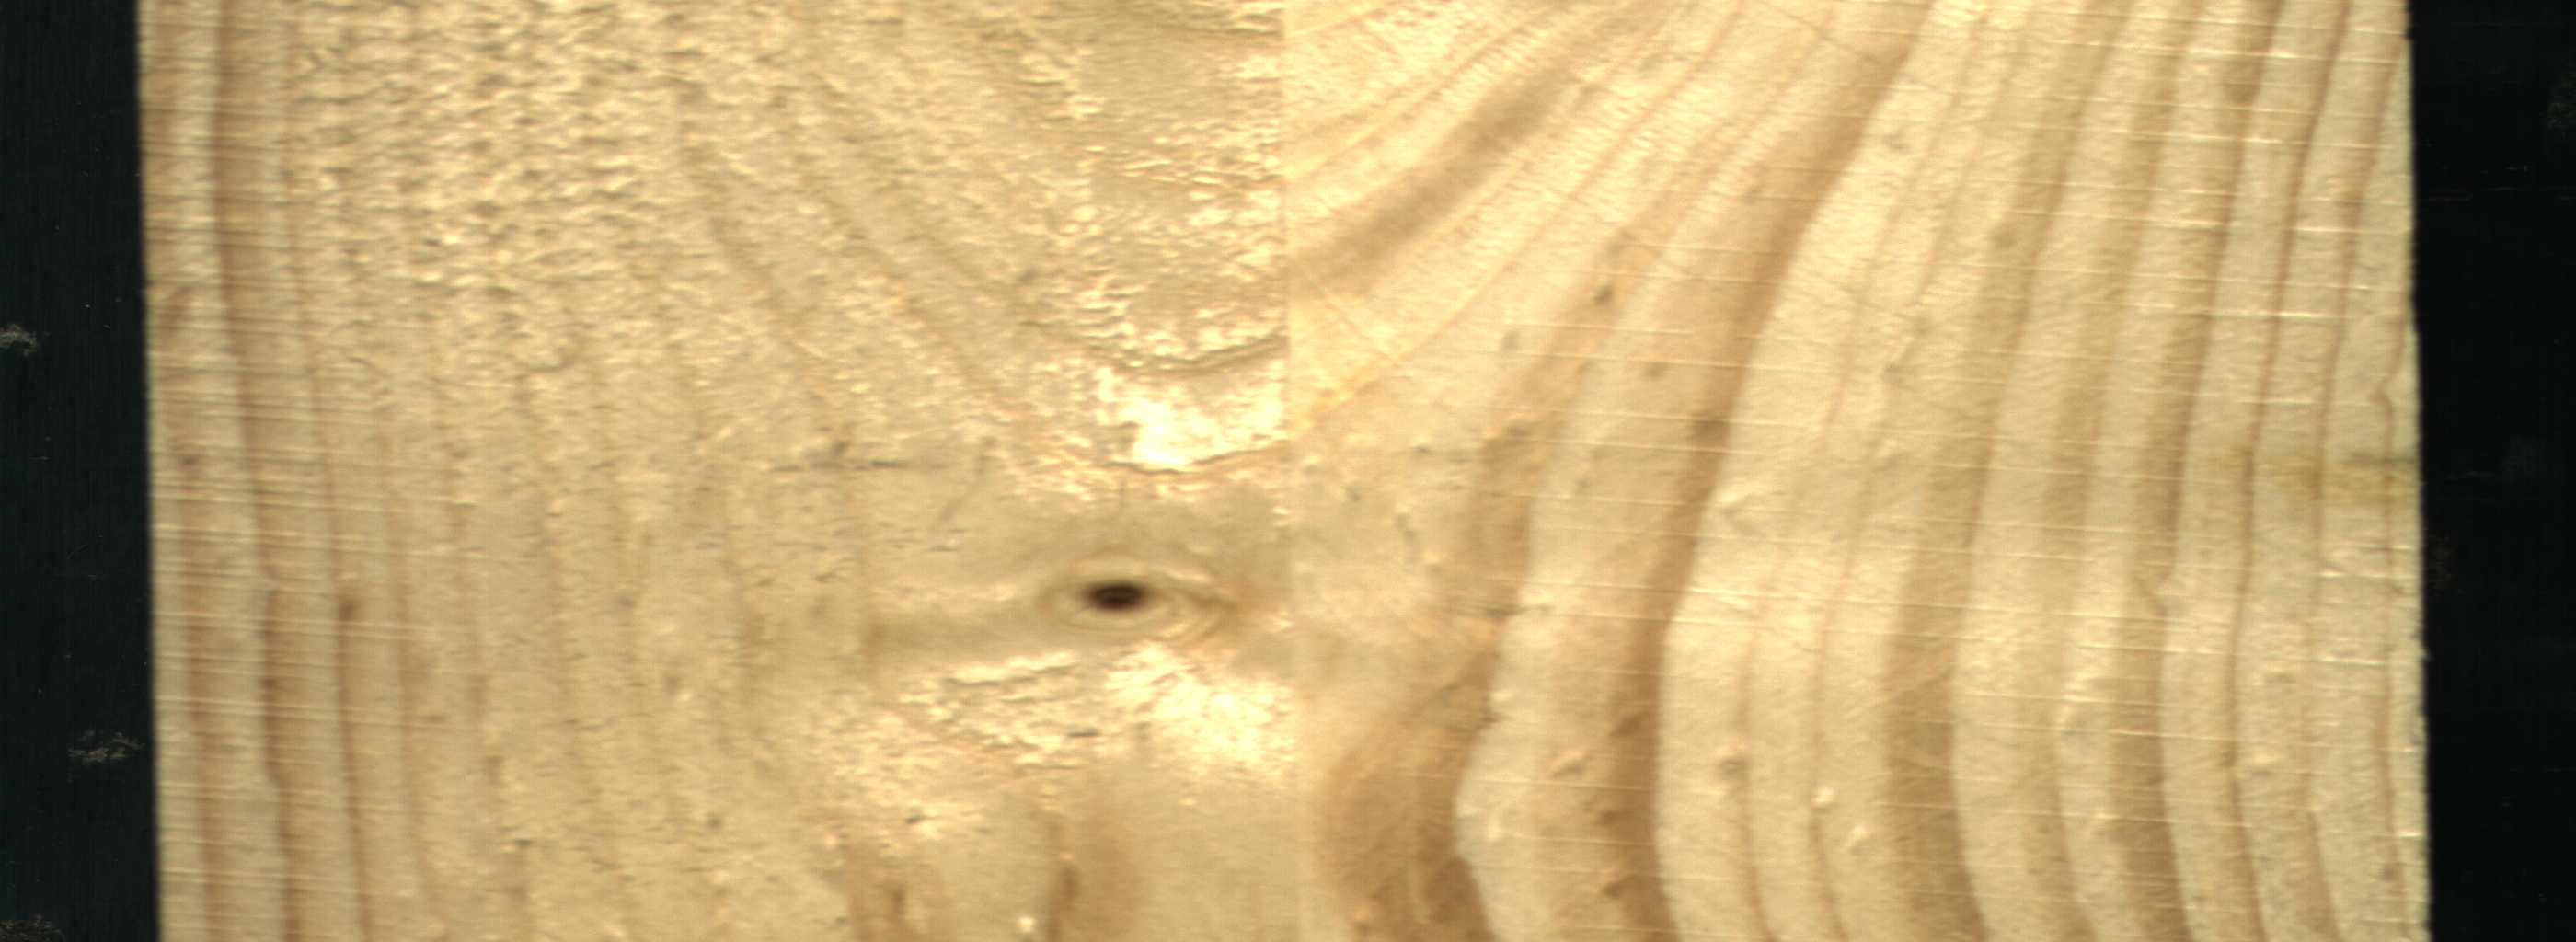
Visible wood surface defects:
Live_Knot